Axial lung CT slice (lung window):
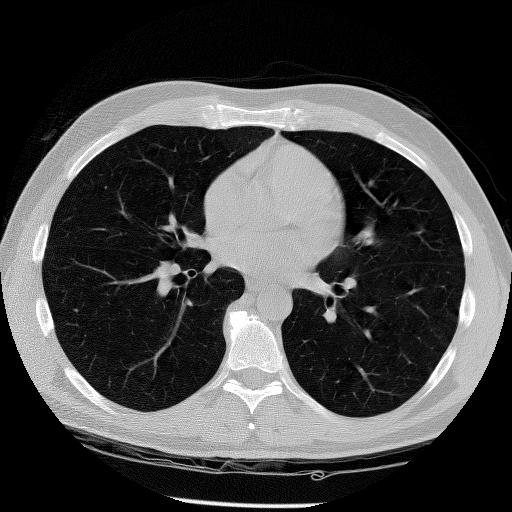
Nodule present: no